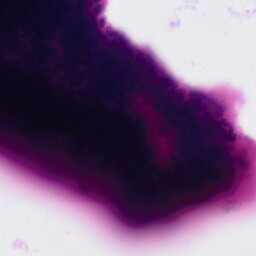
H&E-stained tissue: Colon